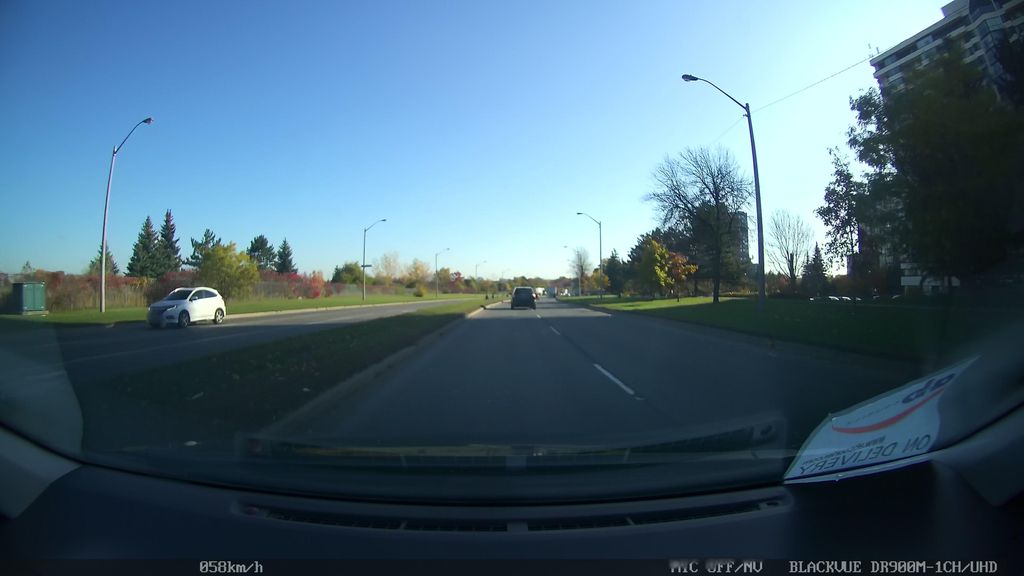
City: toronto